Question: I have a simple 'FileCreator' Ruby class that has 1 method 'create' which creates a blank txt file on my desktop. Using RSpec, how would I test this create method to make sure
that the file was created, without having to create the file? Would I use 'RSpec::Mocks'? Can someone please point me in the right directory? Thanks!

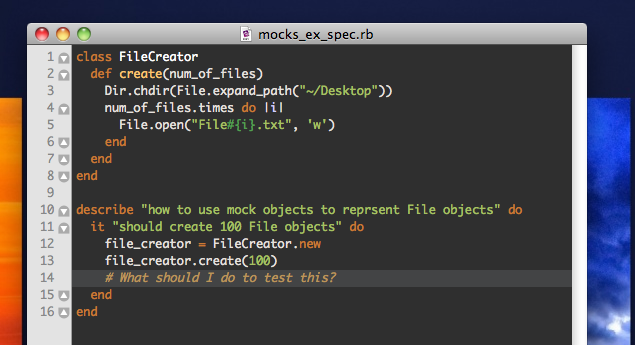
Answer: After calling 'file_creator.create(100)' you could search the folder for all 'File*.txt' files and make sure the count matches. (Make sure to have your spec remove the test files after completion).
'''
Dir.glob(File.join(File.expand_path("~/Desktop"), "File*.txt")).length.should == 100
'''
Using Mocks: You could do something like this to verify that the 'File.open' method is actually being called (to test that the files actually get created, though, you may want to consider actually creating the files like the first half of my answer).
'''
File.should_receive(:open).exactly(100).times
'''